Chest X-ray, AP view. Patient: 57 years old, sex M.
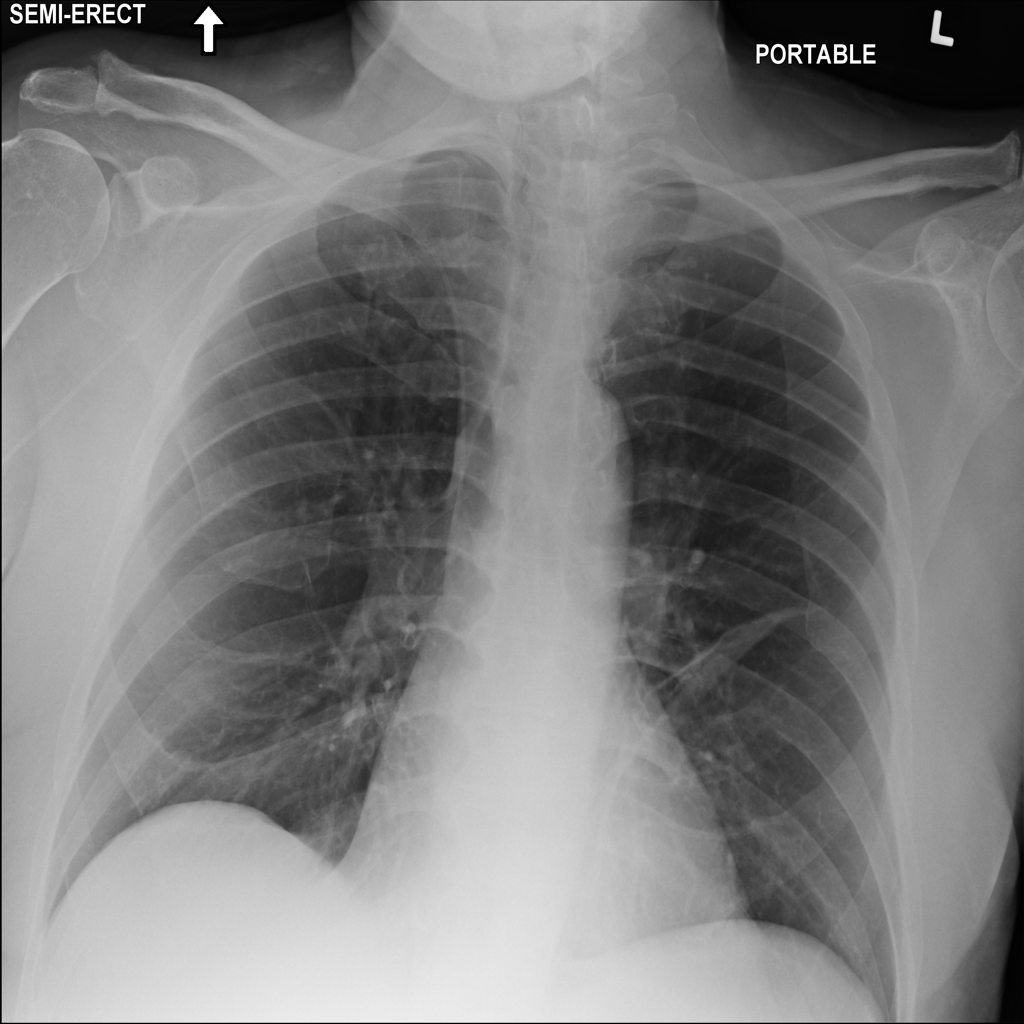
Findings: No Finding